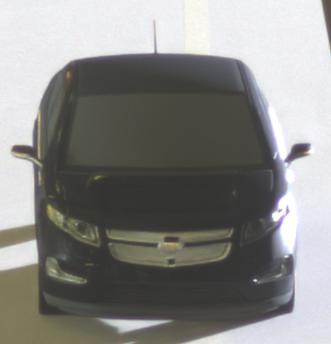
Make: Chevrolet
Model: Volt
Detailed model: Volt
Model produced from: 2011/11
Model produced until: 2014/08
Doors: 5
Color: black
Road condition: dry road
Daytime: night
Contrast: high contrast